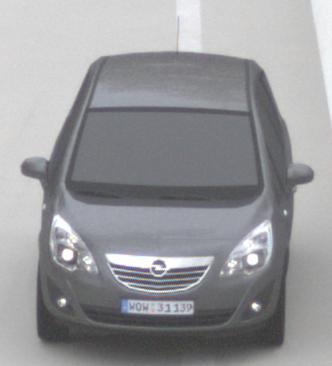
Make: Opel
Model: Meriva 1.4
Detailed model: Meriva (B)
Model produced from: 2010/05
Model produced until: 2013/11
Doors: 5
Color: gray
Road condition: dry road
Daytime: midday
Contrast: low contrast